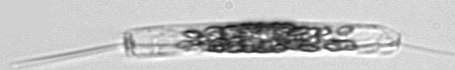
Label: Ditylum_brightwellii